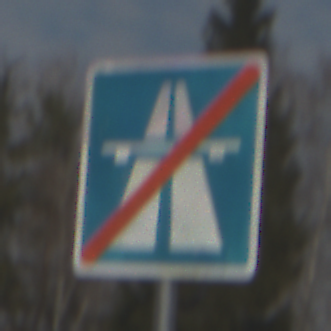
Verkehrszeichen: EndeAutbahn
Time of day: Midday
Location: Outdoor (Suburban)
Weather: PartlyCloudy
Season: NotSpecified
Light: Natural